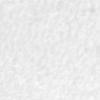
Label: no_change